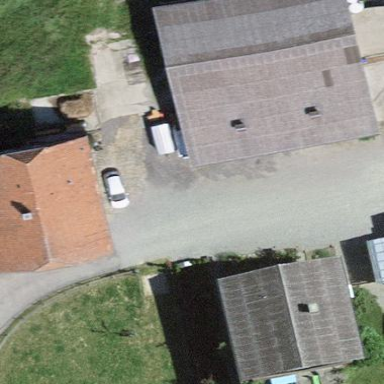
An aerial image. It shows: Barn.